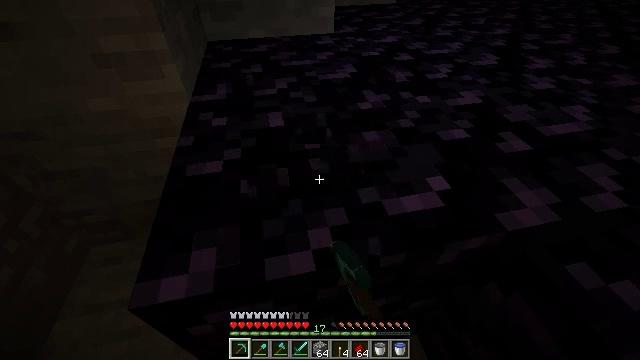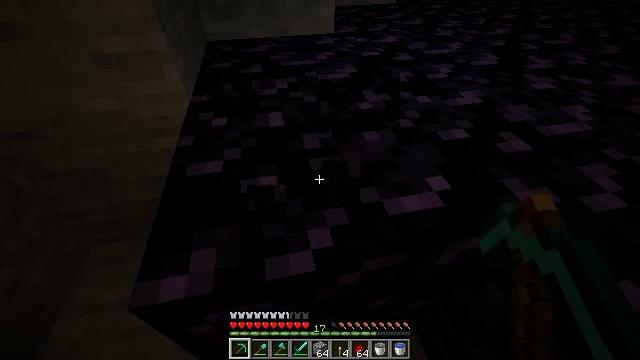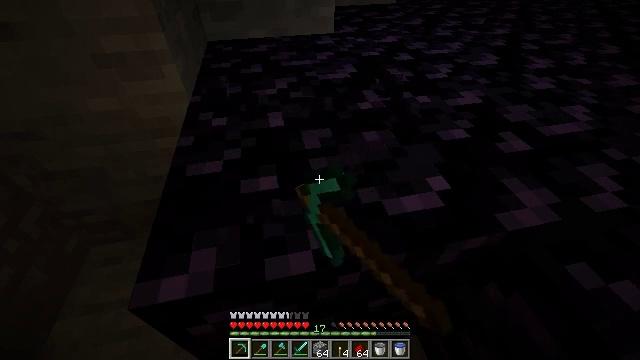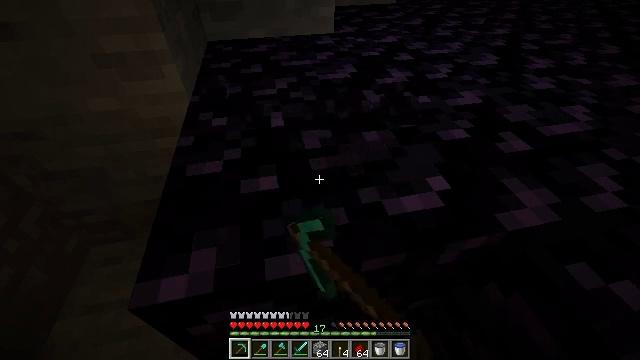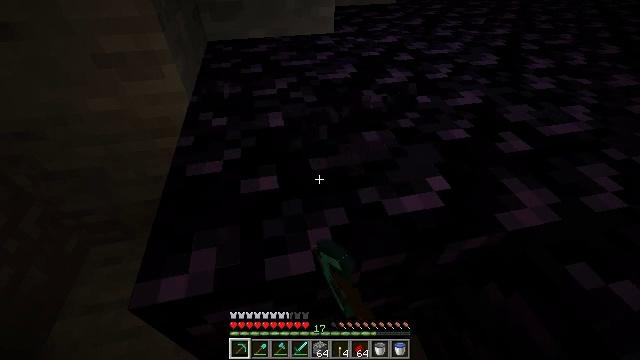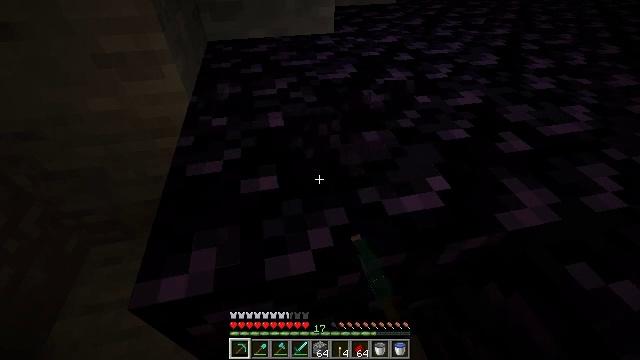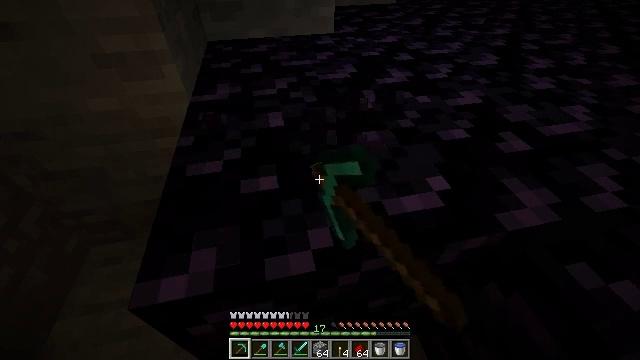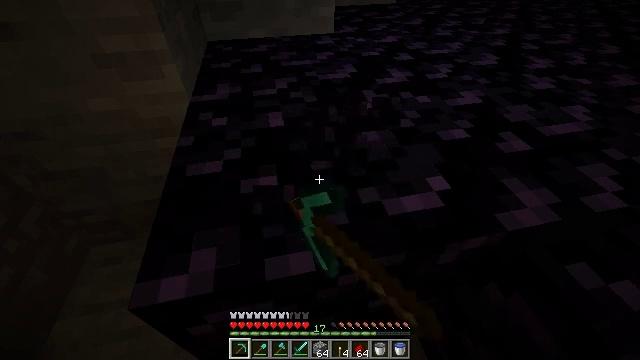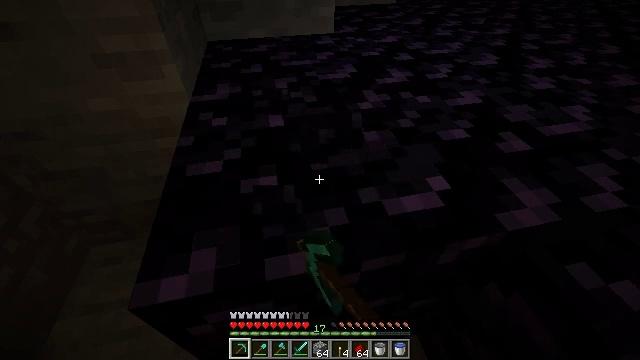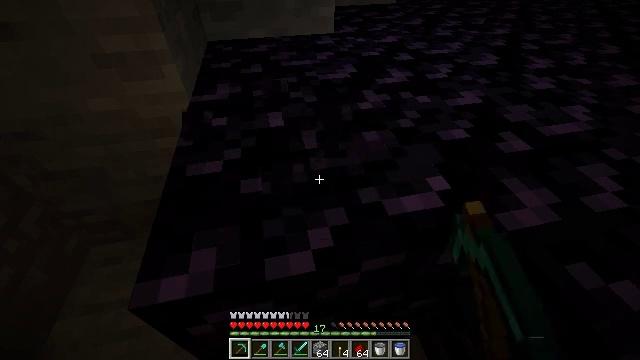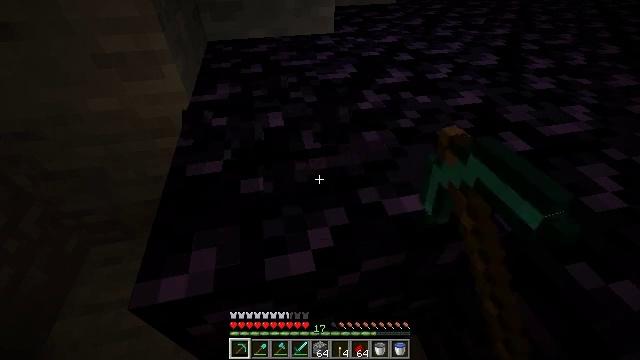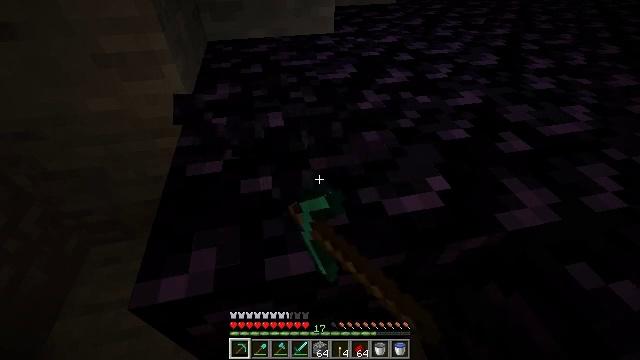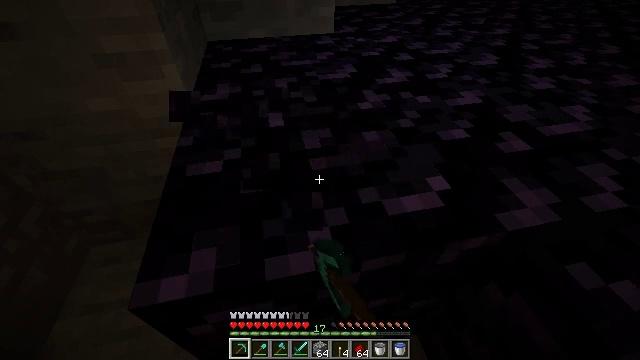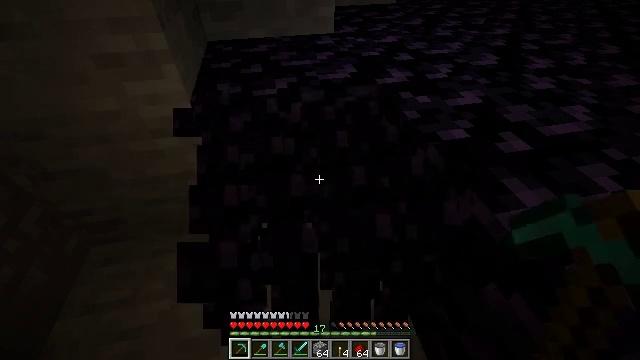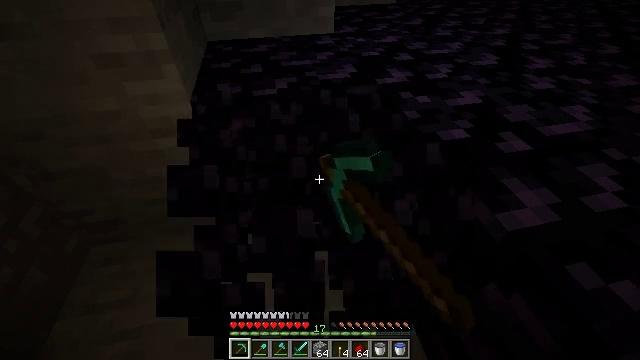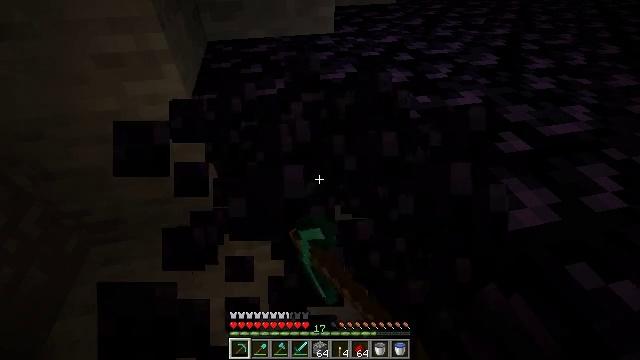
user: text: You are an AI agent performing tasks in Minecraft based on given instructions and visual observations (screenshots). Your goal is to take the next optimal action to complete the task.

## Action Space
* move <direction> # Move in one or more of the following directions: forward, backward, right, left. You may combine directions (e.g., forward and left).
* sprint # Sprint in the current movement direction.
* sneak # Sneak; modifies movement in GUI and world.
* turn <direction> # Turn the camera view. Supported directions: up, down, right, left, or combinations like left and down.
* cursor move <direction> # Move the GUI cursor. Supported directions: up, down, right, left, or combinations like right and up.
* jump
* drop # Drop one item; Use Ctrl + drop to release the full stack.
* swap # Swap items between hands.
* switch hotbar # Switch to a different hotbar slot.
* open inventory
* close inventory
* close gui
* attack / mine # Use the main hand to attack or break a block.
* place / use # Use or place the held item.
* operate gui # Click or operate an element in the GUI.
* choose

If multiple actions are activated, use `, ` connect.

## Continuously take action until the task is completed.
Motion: motion action
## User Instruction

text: Gather obsidian from a lava source.
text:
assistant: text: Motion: attack / mine
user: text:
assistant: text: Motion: attack / mine
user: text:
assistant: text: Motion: attack / mine
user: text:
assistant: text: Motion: attack / mine
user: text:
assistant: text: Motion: attack / mine
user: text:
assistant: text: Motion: attack / mine
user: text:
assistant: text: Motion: attack / mine
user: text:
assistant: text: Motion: attack / mine
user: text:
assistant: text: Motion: attack / mine
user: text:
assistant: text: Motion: attack / mine
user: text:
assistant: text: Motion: attack / mine
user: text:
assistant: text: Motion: attack / mine
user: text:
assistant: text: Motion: attack / mine
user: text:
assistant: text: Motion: attack / mine
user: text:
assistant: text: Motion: attack / mine
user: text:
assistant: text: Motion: attack / mine
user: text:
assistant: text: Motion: attack / mine
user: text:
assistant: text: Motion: attack / mine
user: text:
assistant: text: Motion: attack / mine
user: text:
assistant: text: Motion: attack / mine
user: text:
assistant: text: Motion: attack / mine
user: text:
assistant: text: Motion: attack / mine
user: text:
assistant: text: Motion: turn up, attack / mine
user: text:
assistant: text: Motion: turn up, attack / mine
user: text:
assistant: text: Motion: turn up, attack / mine
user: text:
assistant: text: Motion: turn left and up, attack / mine
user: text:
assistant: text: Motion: turn left and up, attack / mine
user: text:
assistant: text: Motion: turn left and up, attack / mine
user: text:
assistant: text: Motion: attack / mine
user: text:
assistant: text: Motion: attack / mine